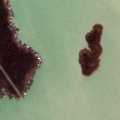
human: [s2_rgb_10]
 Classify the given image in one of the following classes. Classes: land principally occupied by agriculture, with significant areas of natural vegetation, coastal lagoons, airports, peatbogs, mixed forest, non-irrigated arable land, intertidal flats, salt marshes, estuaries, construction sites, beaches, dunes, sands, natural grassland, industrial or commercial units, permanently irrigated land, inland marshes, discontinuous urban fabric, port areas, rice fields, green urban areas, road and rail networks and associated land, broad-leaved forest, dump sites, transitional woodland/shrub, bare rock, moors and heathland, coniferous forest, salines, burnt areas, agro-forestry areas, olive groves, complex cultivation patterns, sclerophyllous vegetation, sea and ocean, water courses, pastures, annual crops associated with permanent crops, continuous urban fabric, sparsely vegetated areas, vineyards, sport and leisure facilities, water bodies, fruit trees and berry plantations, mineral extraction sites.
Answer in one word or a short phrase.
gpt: inland marshes, water bodies